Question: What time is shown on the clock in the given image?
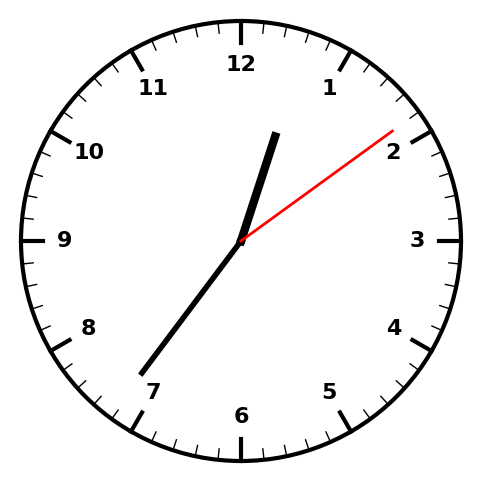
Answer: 12:36:09